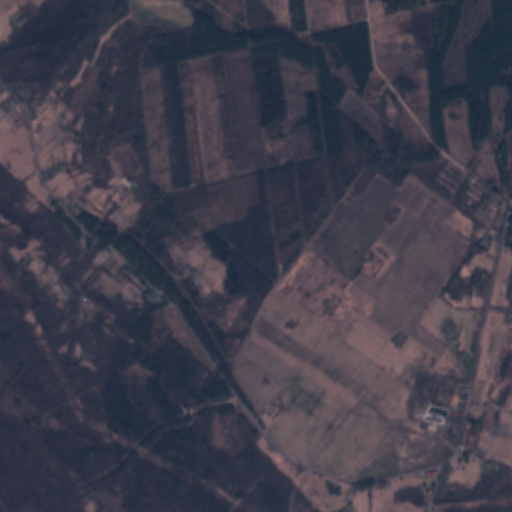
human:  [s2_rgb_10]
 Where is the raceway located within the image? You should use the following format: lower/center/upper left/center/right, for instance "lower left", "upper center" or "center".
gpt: The raceway is located in the lower center of the image.
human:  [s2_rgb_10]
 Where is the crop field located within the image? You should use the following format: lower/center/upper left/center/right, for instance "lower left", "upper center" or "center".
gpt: There is no crop field in the image.